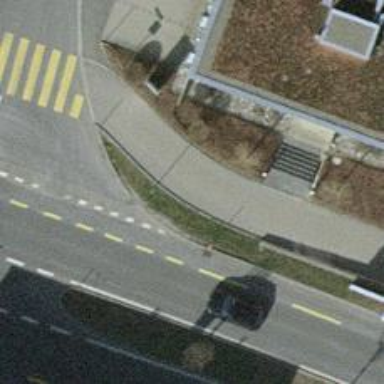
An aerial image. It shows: Paved footway.